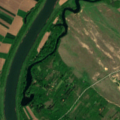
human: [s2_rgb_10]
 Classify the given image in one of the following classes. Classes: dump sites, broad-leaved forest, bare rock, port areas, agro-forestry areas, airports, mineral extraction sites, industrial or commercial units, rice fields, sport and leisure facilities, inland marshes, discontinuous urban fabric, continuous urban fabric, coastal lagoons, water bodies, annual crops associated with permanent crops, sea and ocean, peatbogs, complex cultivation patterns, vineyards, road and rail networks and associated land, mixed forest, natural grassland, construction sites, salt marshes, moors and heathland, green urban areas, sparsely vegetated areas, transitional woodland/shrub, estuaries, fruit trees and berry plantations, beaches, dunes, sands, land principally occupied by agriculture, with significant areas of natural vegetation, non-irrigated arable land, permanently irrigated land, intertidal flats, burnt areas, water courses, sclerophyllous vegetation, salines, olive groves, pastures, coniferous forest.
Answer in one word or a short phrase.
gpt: non-irrigated arable land, land principally occupied by agriculture, with significant areas of natural vegetation, broad-leaved forest, natural grassland, transitional woodland/shrub, water courses